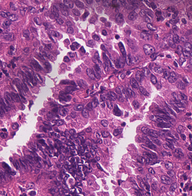
Tumor epithelial tissue: yes
Tumor-associated stroma tissue: yes
Normal tissue: no